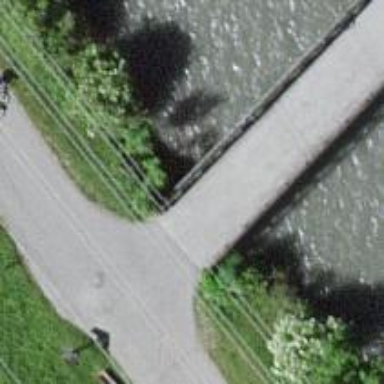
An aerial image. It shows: Concrete track with bridge. The track is of grade1 tracktype.